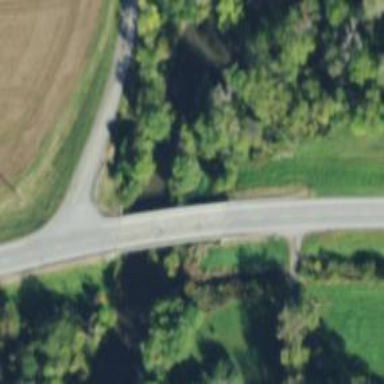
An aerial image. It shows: Secondary road crossing bridge with beam structure. The surface of the bridge is asphalt.